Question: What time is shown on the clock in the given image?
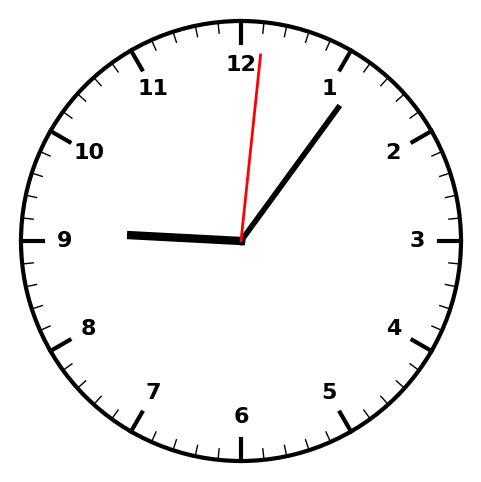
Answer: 09:06:01